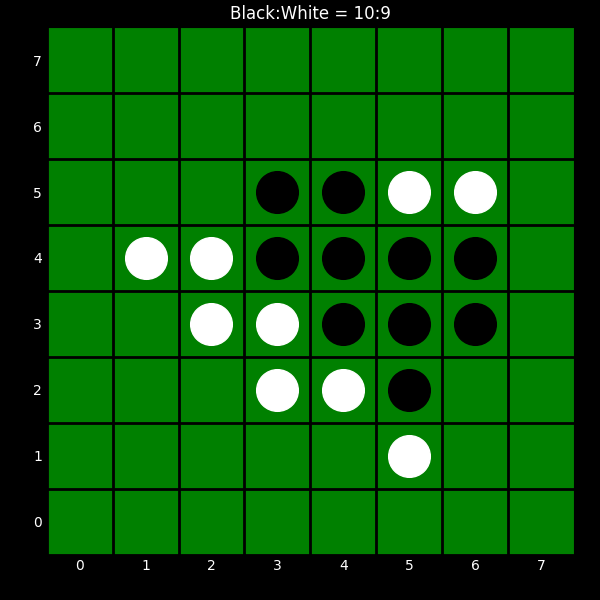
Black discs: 10
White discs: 9